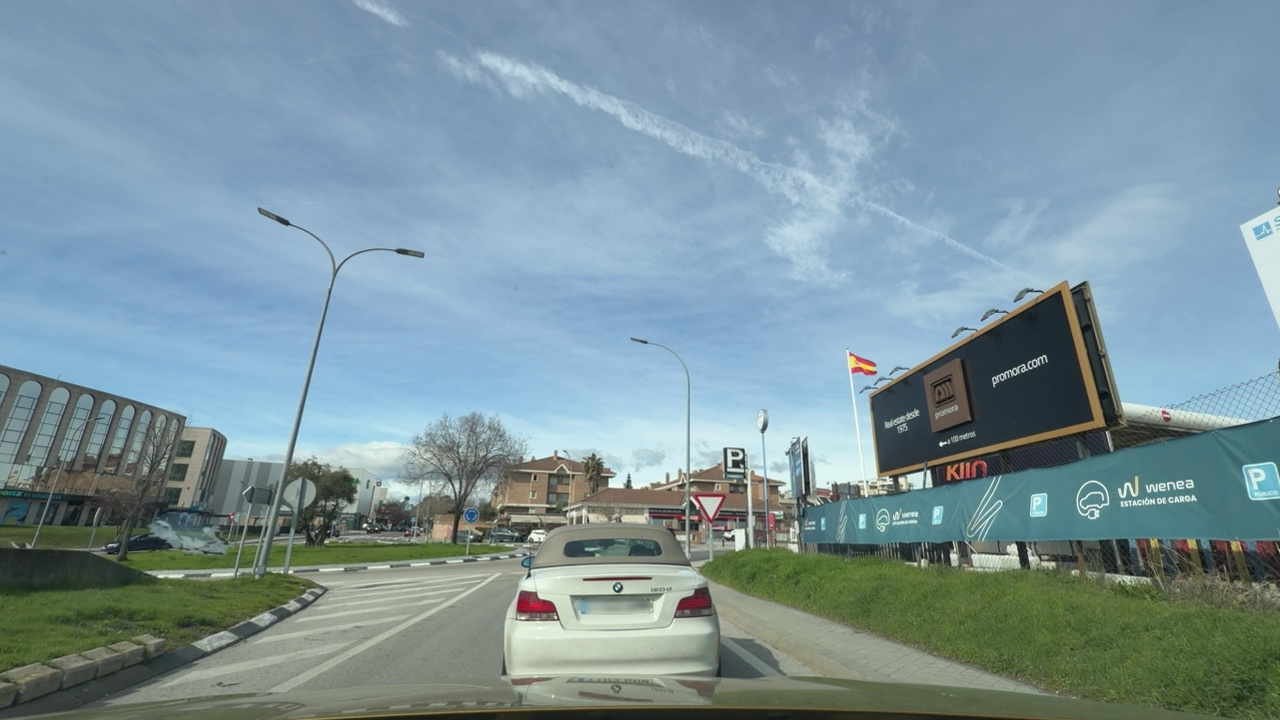
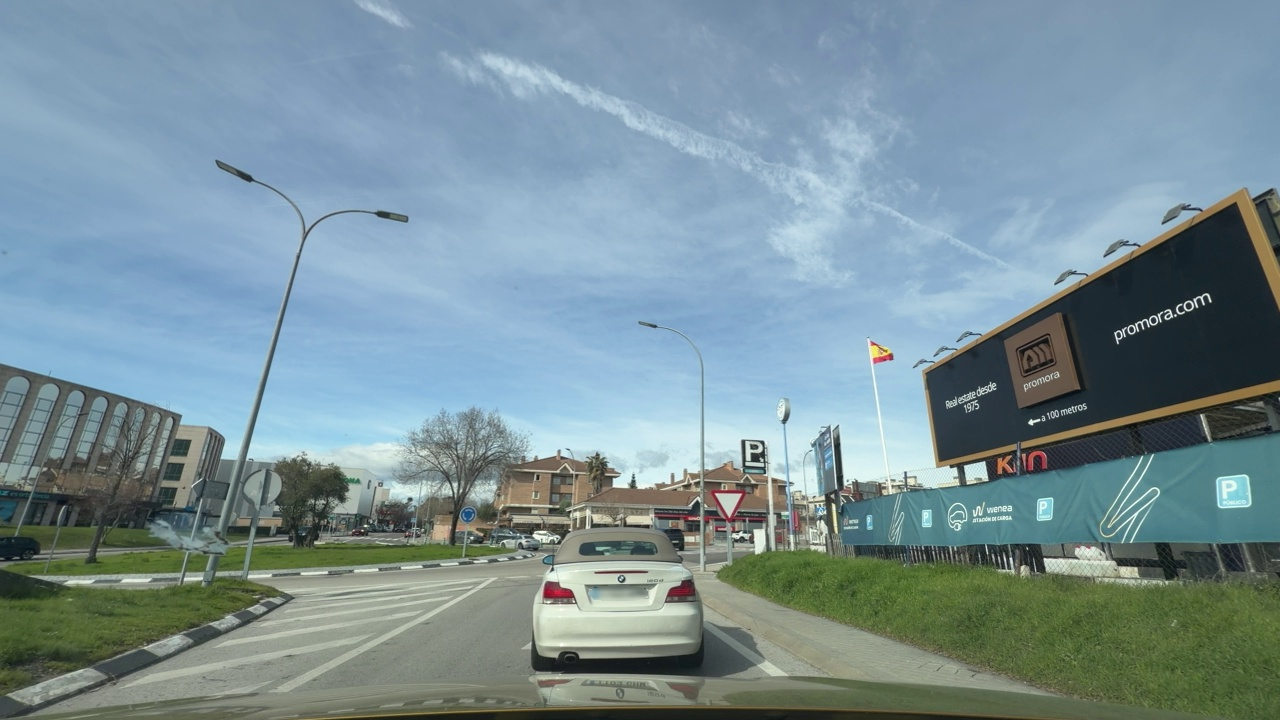
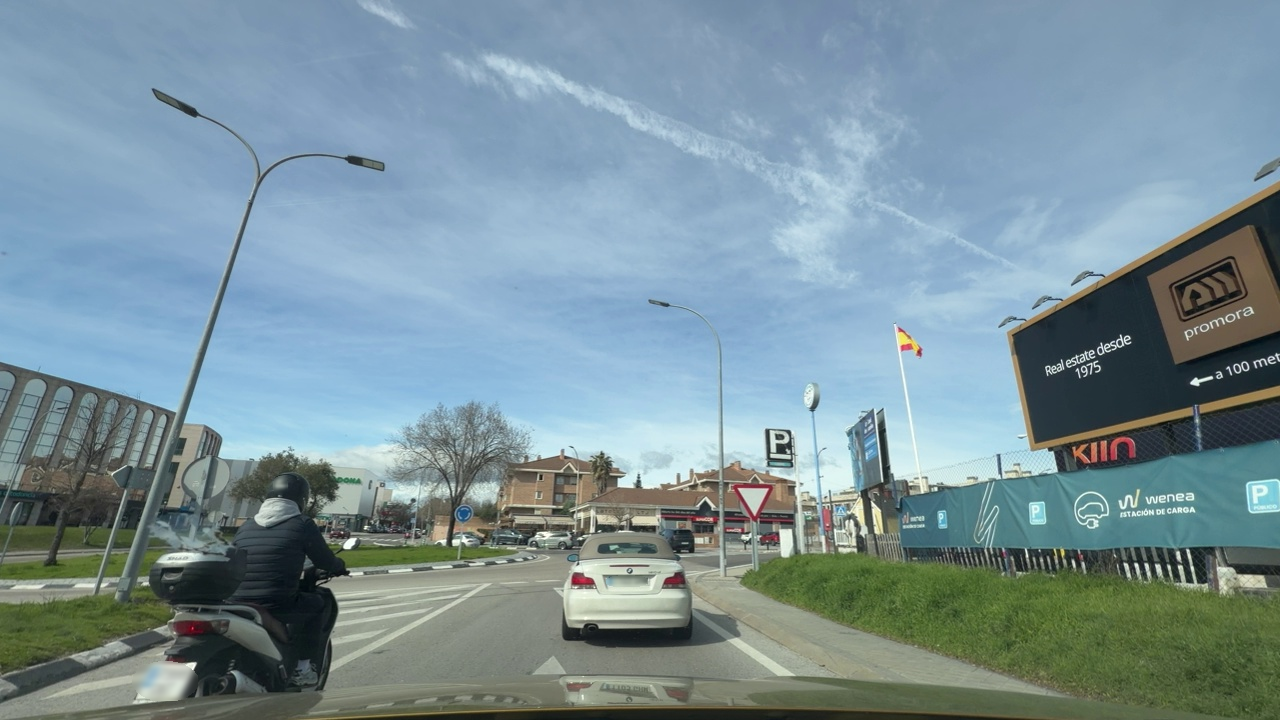
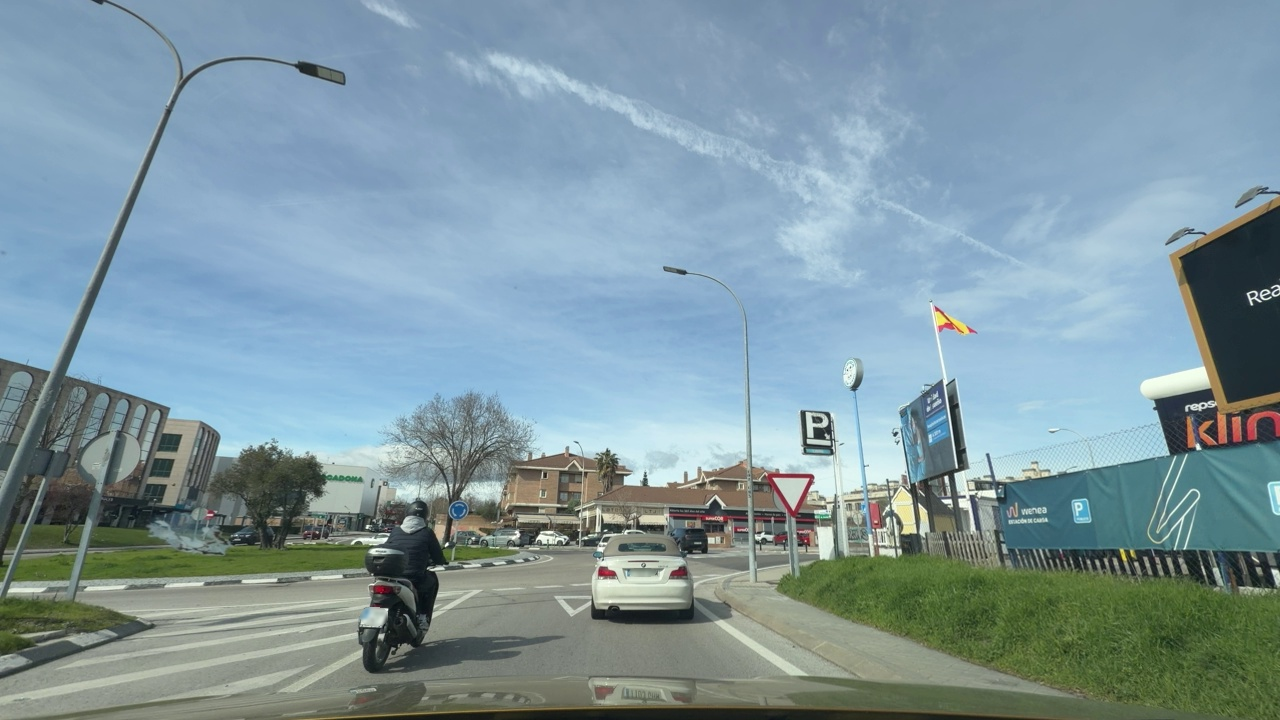
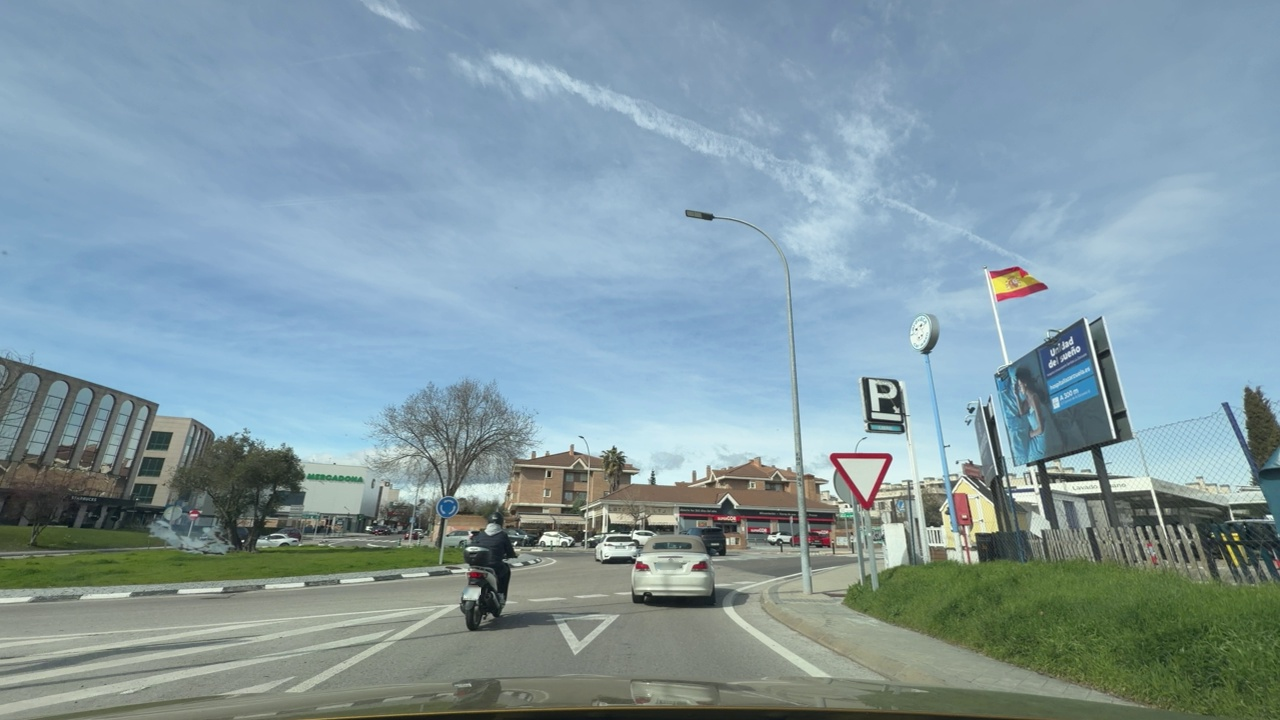
Situation: empty
Question: Are road workers visible on or near the roadway?
Answer: No
Reasoning: No road workers.

Situation: empty
Question: Is the ego lane narrowed or laterally shifted due to construction elements?
Answer: No
Reasoning: Not to construction.

Situation: empty
Question: Is construction machinery or heavy equipment present near or within the roadway?
Answer: No
Reasoning: No construction.

Situation: empty
Question: Is a temporary reduced speed limit sign visible in the scene?
Answer: No
Reasoning: No temporary reduced